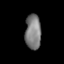
Tissue: lung
Cell type: Endothelial cells
Senescence score: 0.555
Nuclear area (px): 541
Mean DAPI intensity: 124.847